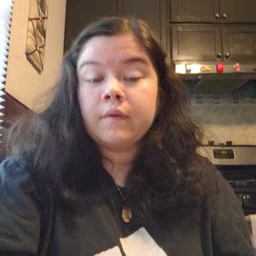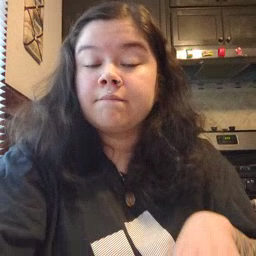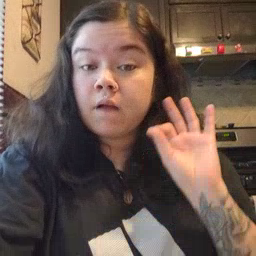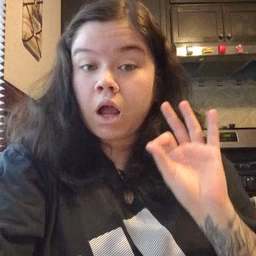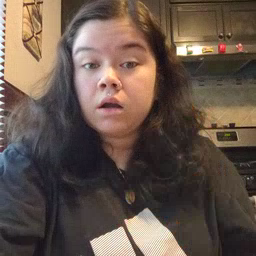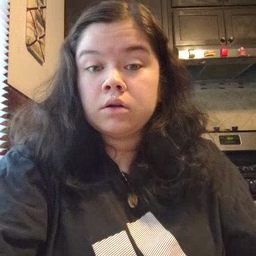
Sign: find